Question: I'm trying to edit following code to get the output I want.
'''
function zoo_countdown_end_day() {
if ($('.zoo-get-order-notice .end-of-day')[0]) {
var offset = $('.end-of-day').data('timezone');
var day = new Date();
var utc = day.getTime() + (day.getTimezoneOffset() * 60000);
let d = new Date(utc + (<PHONE>*offset)),
duration = 60 * (60 - d.getMinutes());
let timer = duration, minutes;
let hours = (23 - d.getHours());//kumudu edited this
hours = hours < 10 ? '0' + hours : hours;
let label_h = $('.zoo-get-order-notice .end-of-day').data('hours');
let label_m = $('.zoo-get-order-notice .end-of-day').data('minutes');
setInterval(function () {
minutes = parseInt(timer / 60, 10);
minutes = minutes < 10 ? "1" + minutes : minutes;
$('.zoo-get-order-notice .end-of-day').text(hours + ' ' + label_h + ' ' + minutes + ' ' + label_m);
if (--timer < 0) {
timer = duration;
}
}, 1000);
}
}
zoo_countdown_end_day();
'''
'''
<script src="https://cdnjs.cloudflare.com/ajax/libs/jquery/3.3.1/jquery.min.js"></script>
<div class="zoo-get-order-notice">
<span class="end-of-day"
data-timezone="+3"
data-hours="1"
data-minutes="3"></span>
</div>
'''
This is the current output:

I just want to edit countdown time to countdown from next day 4.00 P.M (hours and minuets). Because I offer next day shipping.
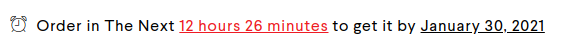
Answer: Ok, the long and short of this answer is that it uses 2 functions to help..
1. countDown: this function takes in a functionwhileCountingDown, a numberforHowLong, then another functionwhenFinishedThen whileCountingDown being triggered EACH second with the parameter being the amount of time left in seconds forHowLong is the amount of seconds this countdown will last whenFinishedThen is a function that activates AFTER the countdown is over.. it can be anything(like making a new countdown as well)
2. timeParse: this function takes in a numberseconds and then returns a string that looks like a more human version of time eg: timeParse(108010), 108010 is 30 hours and 10 seconds, and it would return "1 day, 6 hours, 0 minutes"
The combination of these functions are able to have a countdown system working very well.. ,
but if you get it in a format(like '1611860671302', a value that I copied from 'new Date().getTime()' as I was typing this),
the line where you see '30*3600', replace that line with '((dateStamp-new Date().getTime())/1000).toFixed(0)'
'''
//honestly I don't even see where it's counting down from so i just made a countdown function that works in seconds and scheduled 30 hours from now(from when you run code).. just the format would probably need changing(since i don't know what format you want)
function zoo_countdown_end_day() {
var elem=$('.zoo-get-order-notice .end-of-day')[0]
//like I said, I didn't even see where you're taking the future time from but I'll just give a future time the equivalent of +30 hours
countDown(
(t)=>elem.innerText=timeParse(t), //every second, remaining time shows in specified element
30*3600, //seconds equivalent for 30 hours.. if you have a future dateStamp, before the countdown function, let dateStamp=this datestamp you would have, THEN change this line to.. ((dateStamp-new Date().getTime())/1000).toFixed(0)
()=>console.log("Timer Complete")
)
}
zoo_countdown_end_day();
//...............................................................
//time parsing function(takes in seconds and returns a string of a formatted date[this is what can change to change the look])
function timeParse(seconds){
var words=[
(num)=>{if(num==1){return("second")}return("seconds")},//this would return a word for seconds
(num)=>{if(num==1){return("minute")}return("minutes")},//this would return a word for minutes
(num)=>{if(num==1){return("hour")}return("hours")},//this would return a word for hours
(num)=>{if(num==1){return("day")}return("days")}//this would return a word for days
]
var timeArr=[seconds]
if(timeArr[0]>=60){//if seconds >= 1 minute
timeArr.unshift(Math.floor(timeArr[0]/60))
timeArr[1]=timeArr[1]%60
if(timeArr[0]>=60){//if minutes >= 1 hour
timeArr.unshift(Math.floor(timeArr[0]/60))
timeArr[1]=timeArr[1]%60
if(timeArr[0]>=24){//if hours >= 1 day
timeArr.unshift(Math.floor(timeArr[0]/24))
timeArr[1]=timeArr[1]%24
}
}
}
timeArr=timeArr.reverse()
.map((a,i)=>'${a} ${words<URL>
.reverse() //puts words to values and then reverses it back to correct order
timeArr.splice(timeArr.length-1,1) //takes out seconds part from being returned leaving days, minutes and hours
return(timeArr.join(', ')) //a mixture/combination of the forEach formatting(joining numbers with words), what is returned from words array and how they're joined contributes to the formatted look
}
//...............................................................
//countDown function(that works in seconds)
function countDown(whileCountingDown, forHowLong, whenFinishedThen){
//basic run down is, whileCountingDown is a function, forHowLong is a number, whenFinishedThen is a function
//in depth run down is:
/*
whileCountingDown(with parameter of how much time left in seconds) is activated every second until forHowLong seconds has passed, then whenFinishedThen is triggered
*/
var i=setInterval(()=>{forHowLong--
if(forHowLong<=0){//count finished, determine what happens next
clearInterval(i); whenFinishedThen()
}
else{whileCountingDown(forHowLong)}//do this for each second of countdown
},1000)
}
'''
'''
<script src="https://cdnjs.cloudflare.com/ajax/libs/jquery/3.3.1/jquery.min.js"></script>
<div class="zoo-get-order-notice">
<span class="end-of-day"
data-timezone="+3"
data-hours="1"
data-minutes="3"></span>
</div>
'''